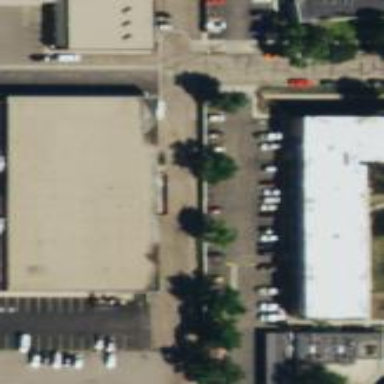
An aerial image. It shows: Building housing bowling alley.